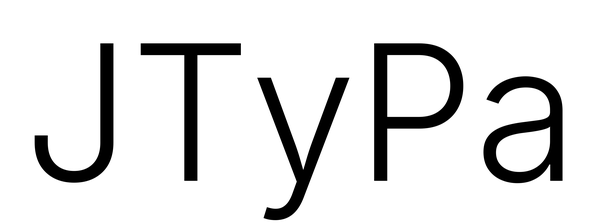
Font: Inter_Light